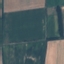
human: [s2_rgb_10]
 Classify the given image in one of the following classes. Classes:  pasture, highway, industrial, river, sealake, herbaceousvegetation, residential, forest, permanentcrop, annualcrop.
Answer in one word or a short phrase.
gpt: AnnualCrop